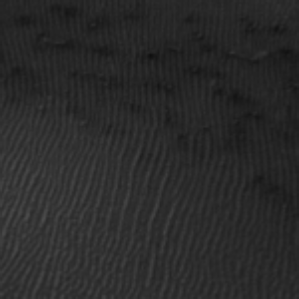
Label: frost